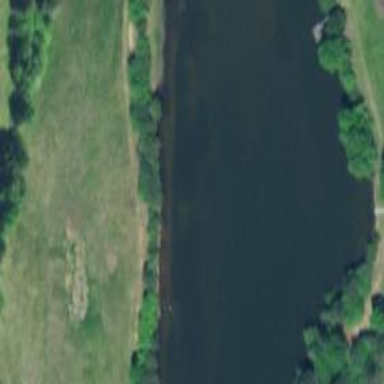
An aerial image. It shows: Serene pond surrounded by nature.